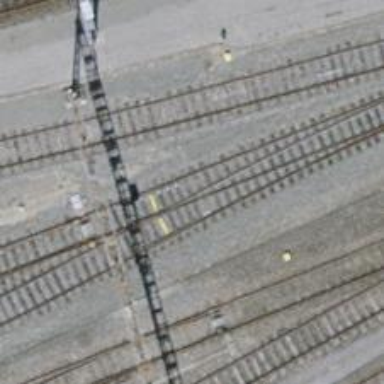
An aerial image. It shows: Railway switch.